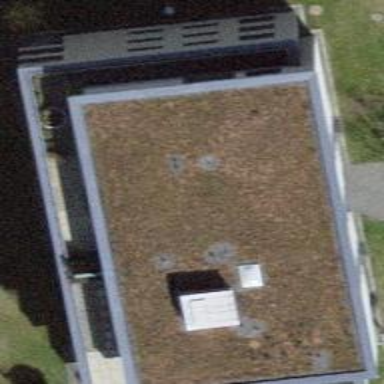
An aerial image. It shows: Apartment building with flat roof.